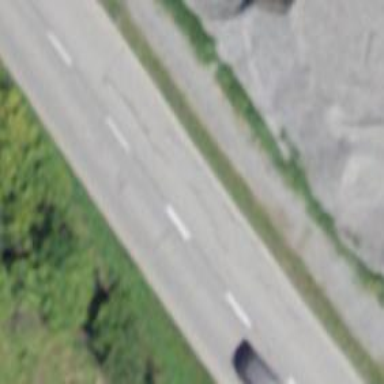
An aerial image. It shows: Secondary road with asphalt surface. There's cycle track on the left side of the road.